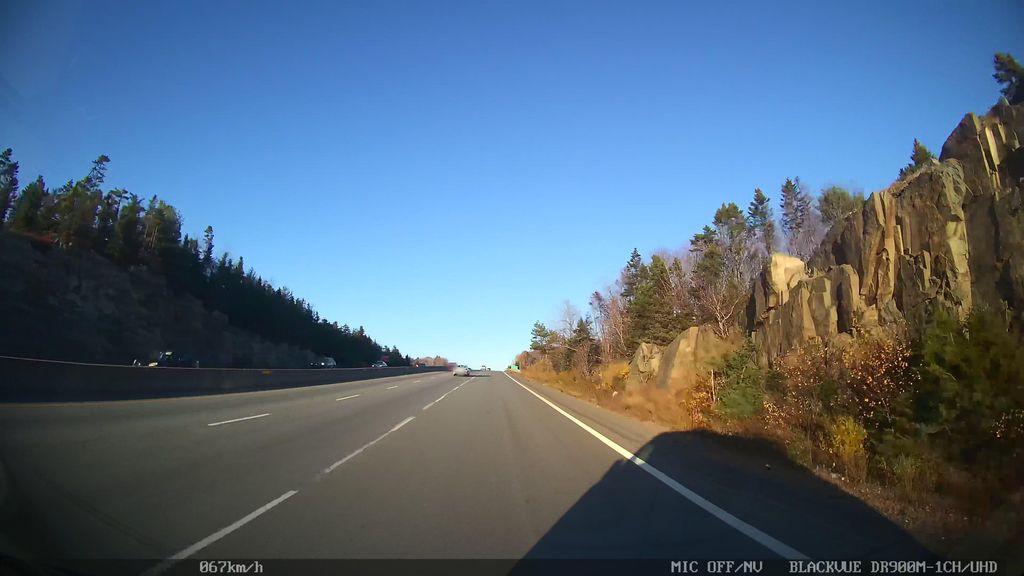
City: halifax